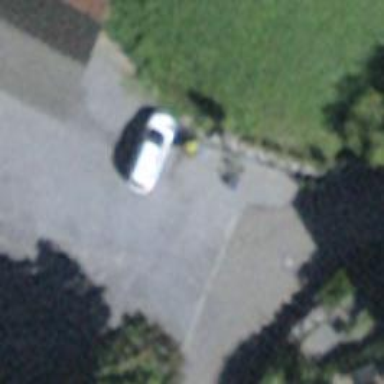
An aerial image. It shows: Charging station.